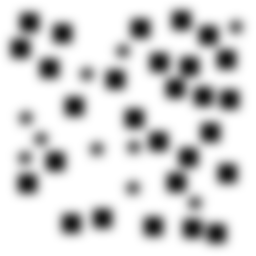
Squares: 28
Triangles: 0
Stars: 10
Total shapes: 38